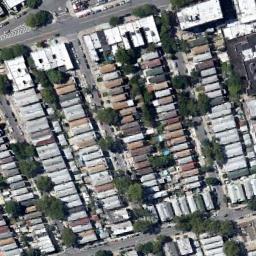
Label: residential